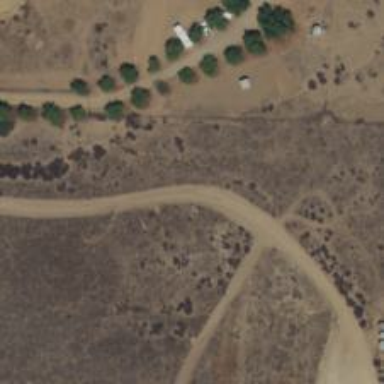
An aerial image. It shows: Driveway.